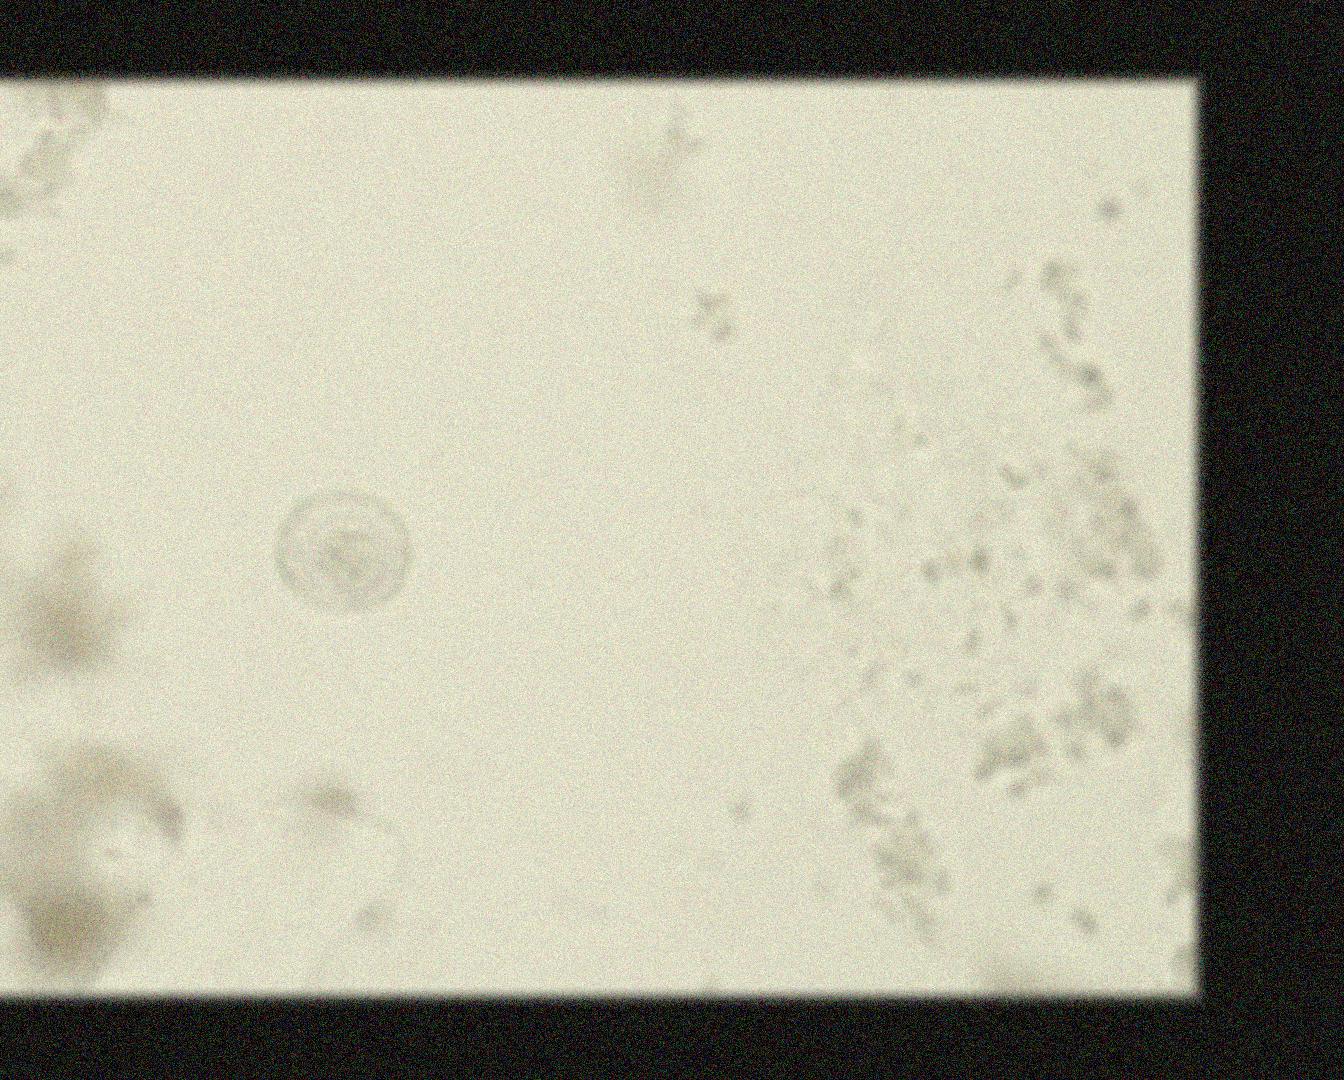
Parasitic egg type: Hymenolepis nana